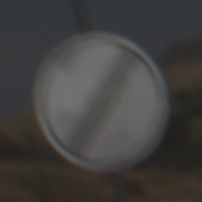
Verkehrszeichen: EndeSaemtlicherBegrenzungen
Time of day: Midday
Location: Outdoor (Nature)
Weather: PartlyCloudy
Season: NotSpecified
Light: Natural